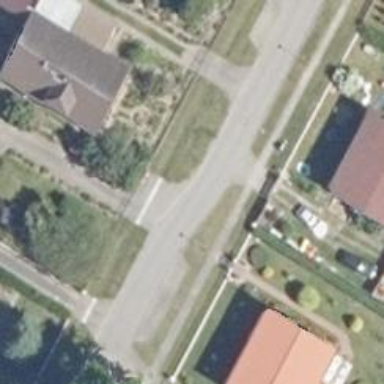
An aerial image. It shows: Residential road.